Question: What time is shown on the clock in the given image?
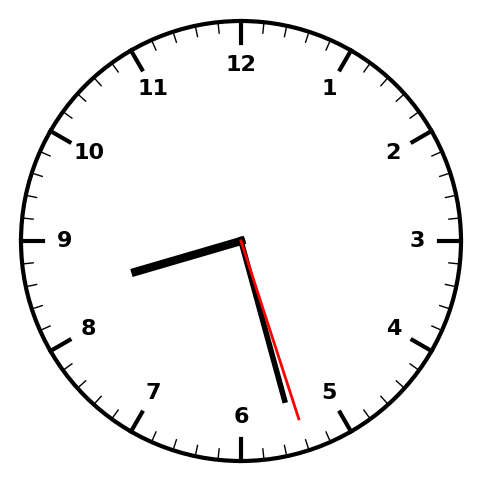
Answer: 08:27:27